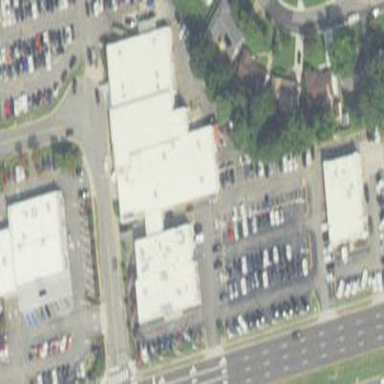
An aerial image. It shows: Commercial building.